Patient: sex M, age 78
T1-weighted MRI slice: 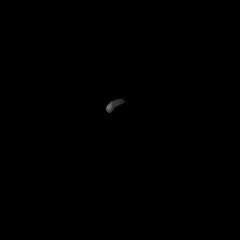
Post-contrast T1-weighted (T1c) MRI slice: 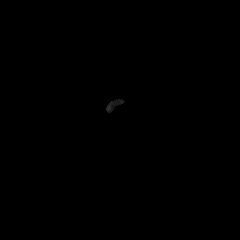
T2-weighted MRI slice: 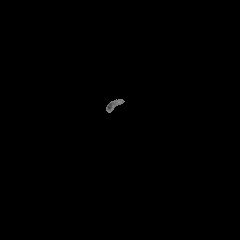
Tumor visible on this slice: no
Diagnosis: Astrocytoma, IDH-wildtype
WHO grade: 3